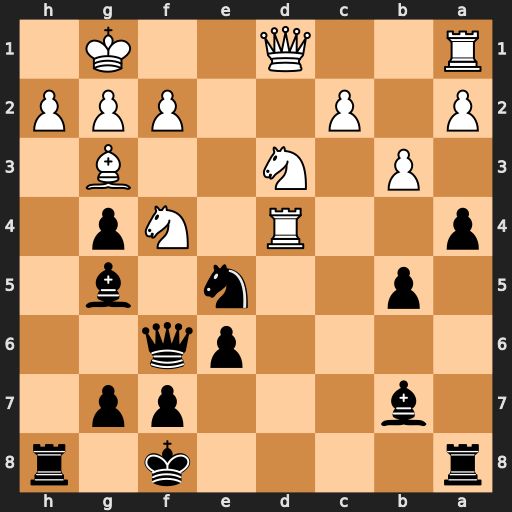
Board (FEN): r4k1r/1b3pp1/4pq2/1p2n1b1/p2R1Np1/1P1N2B1/P1P2PPP/R2Q2K1
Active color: b
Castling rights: -
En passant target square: -
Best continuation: Nf3+ gxf3 Qxd4